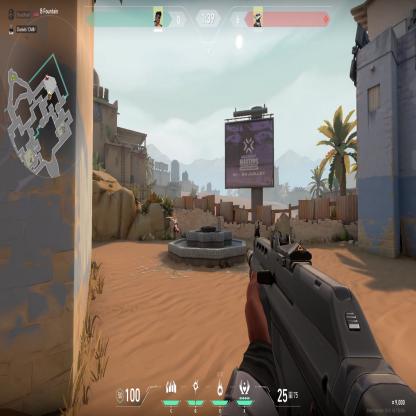
Label: enemy